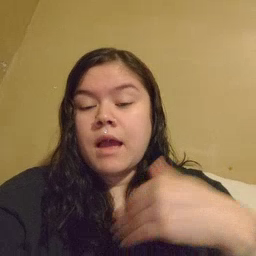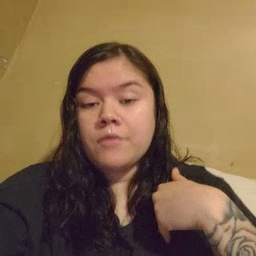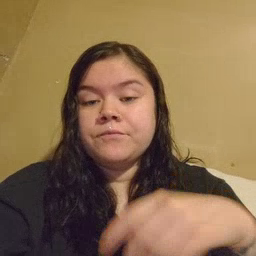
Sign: have